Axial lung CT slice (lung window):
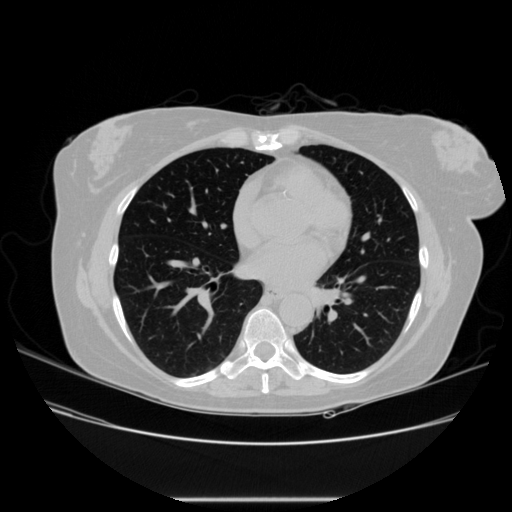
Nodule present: no